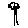
Label: flower